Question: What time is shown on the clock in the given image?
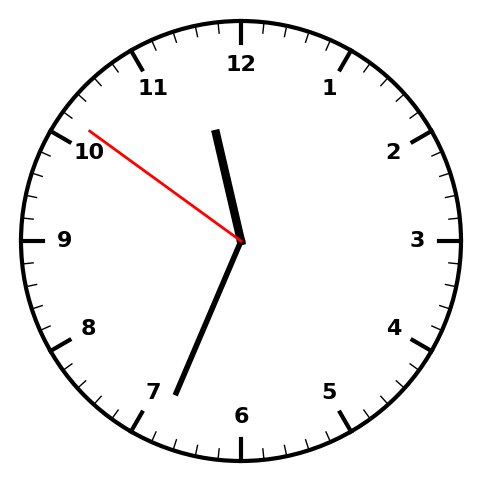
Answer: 11:33:51